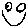
Label: smiley face